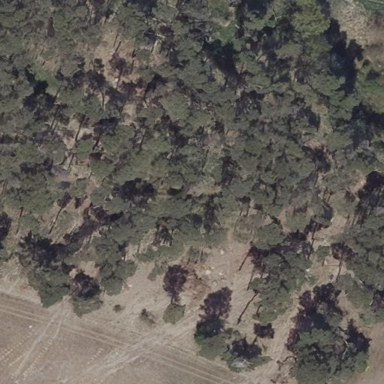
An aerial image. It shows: Forest area.